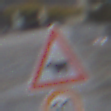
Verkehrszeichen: ViehtriebRechts
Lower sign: Geschwindigkeit80
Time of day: Midday
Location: Outdoor (Urban)
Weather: Overcast
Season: NotSpecified
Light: Natural